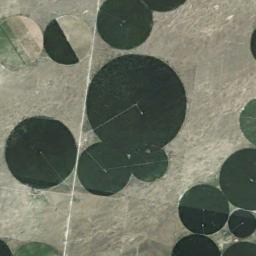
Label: circular_farmland